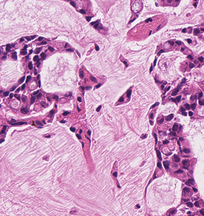
Tumor epithelial tissue: yes
Tumor-associated stroma tissue: no
Normal tissue: no